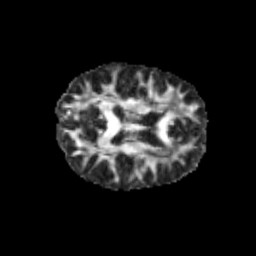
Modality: FA
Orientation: axial
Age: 12
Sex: female
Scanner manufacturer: siemens
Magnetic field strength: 3 T
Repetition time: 3.8 s
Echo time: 0.07 s